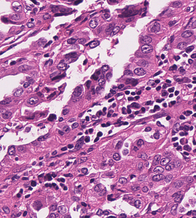
Tumor epithelial tissue: yes
Tumor-associated stroma tissue: yes
Normal tissue: no